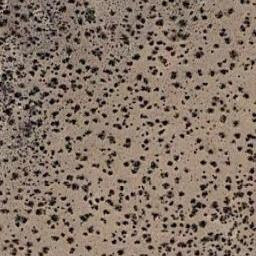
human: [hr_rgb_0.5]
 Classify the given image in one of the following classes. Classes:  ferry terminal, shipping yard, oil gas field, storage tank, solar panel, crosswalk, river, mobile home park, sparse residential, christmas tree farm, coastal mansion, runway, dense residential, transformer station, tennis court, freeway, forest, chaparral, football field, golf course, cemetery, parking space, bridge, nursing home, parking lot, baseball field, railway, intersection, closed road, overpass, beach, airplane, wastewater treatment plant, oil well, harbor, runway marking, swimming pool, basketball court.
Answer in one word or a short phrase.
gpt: chaparral